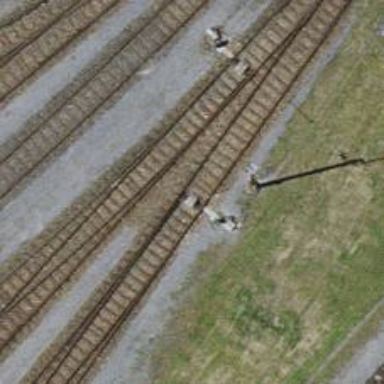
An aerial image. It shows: Railway switch.